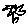
Label: flower